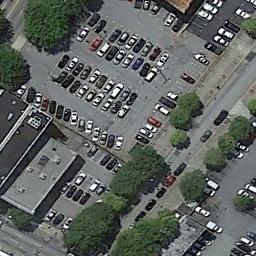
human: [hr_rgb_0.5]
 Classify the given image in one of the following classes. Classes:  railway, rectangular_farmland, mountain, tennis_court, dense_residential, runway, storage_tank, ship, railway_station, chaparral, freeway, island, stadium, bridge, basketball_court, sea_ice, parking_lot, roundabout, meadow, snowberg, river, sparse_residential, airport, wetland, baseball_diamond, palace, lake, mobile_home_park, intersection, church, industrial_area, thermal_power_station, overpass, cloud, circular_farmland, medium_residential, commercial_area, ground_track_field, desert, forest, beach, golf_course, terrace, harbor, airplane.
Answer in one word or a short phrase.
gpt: parking_lot